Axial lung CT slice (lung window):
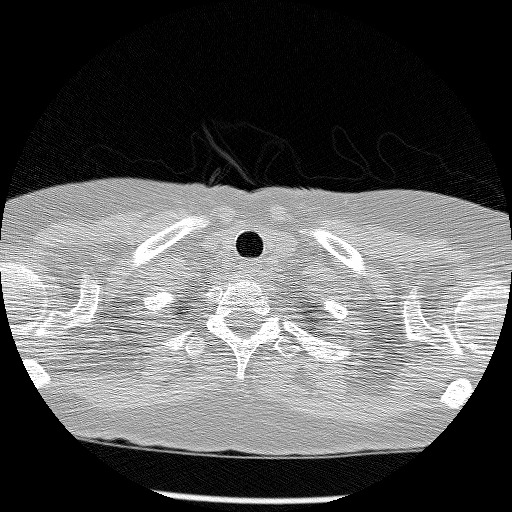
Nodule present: no